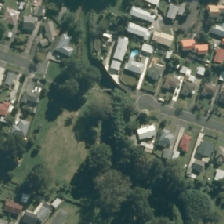
Land cover: urban_parkland